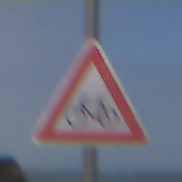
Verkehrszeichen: RadverkehrRechts
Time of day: Midday
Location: Outdoor (Nature)
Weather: PartlyCloudy
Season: NotSpecified
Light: Natural